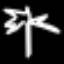
Label: palm tree